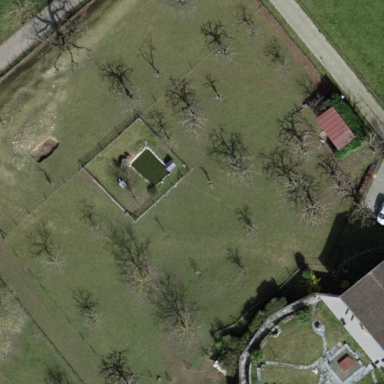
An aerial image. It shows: Orchard.